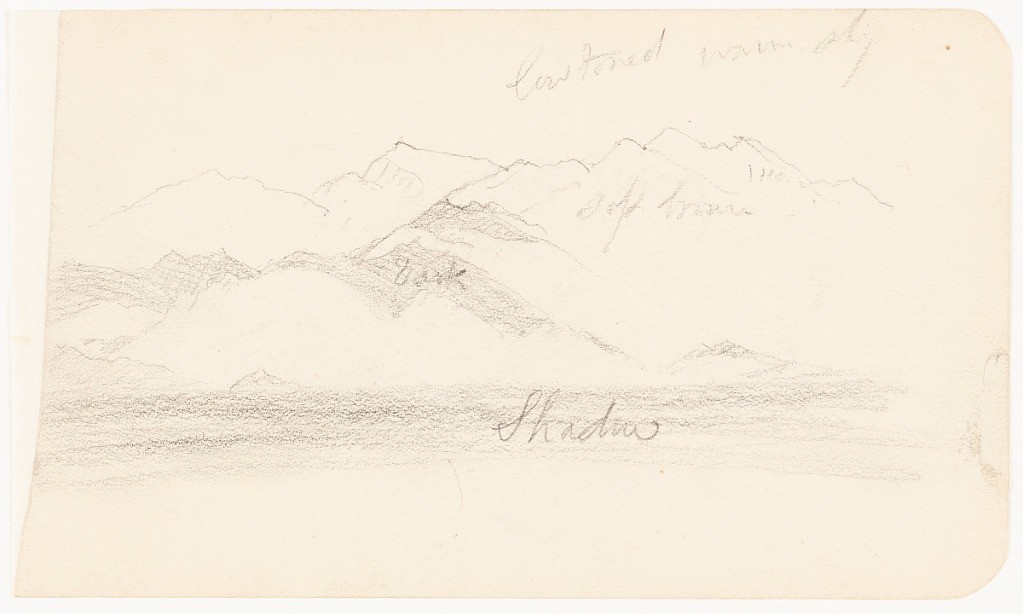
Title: Plain and Mountain Ranges, Mexico
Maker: Frederic Edwin Church, American, 1826–1900
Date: February–April 1889
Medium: Graphite on off-white wove paper; verso: graphite
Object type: Drawing
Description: Landscape sketch showing a view of rugged mountain ranges across a plain in Mexico. Comprising the middle distance, the plain is cast in dark shadow, as are portions of the mountains in the background at center and left. The ranges have several sharp peaks and rocky ridges.

Verso: Landscape sketch showing a view of the Mexican stratovolcano known as Citlaltépetl (or Pico de Orizaba) and two incomplete figures. Prominently situated at center, the mountain's sharp, rugged peak is shown covered in fields of snow and rocky ridges. Portion of a cloud possibly rendered at upper right. Along the lower margin at left, two small, incomplete sketches of figures are visible.